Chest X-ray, AP view. Patient: 47 years old, sex F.
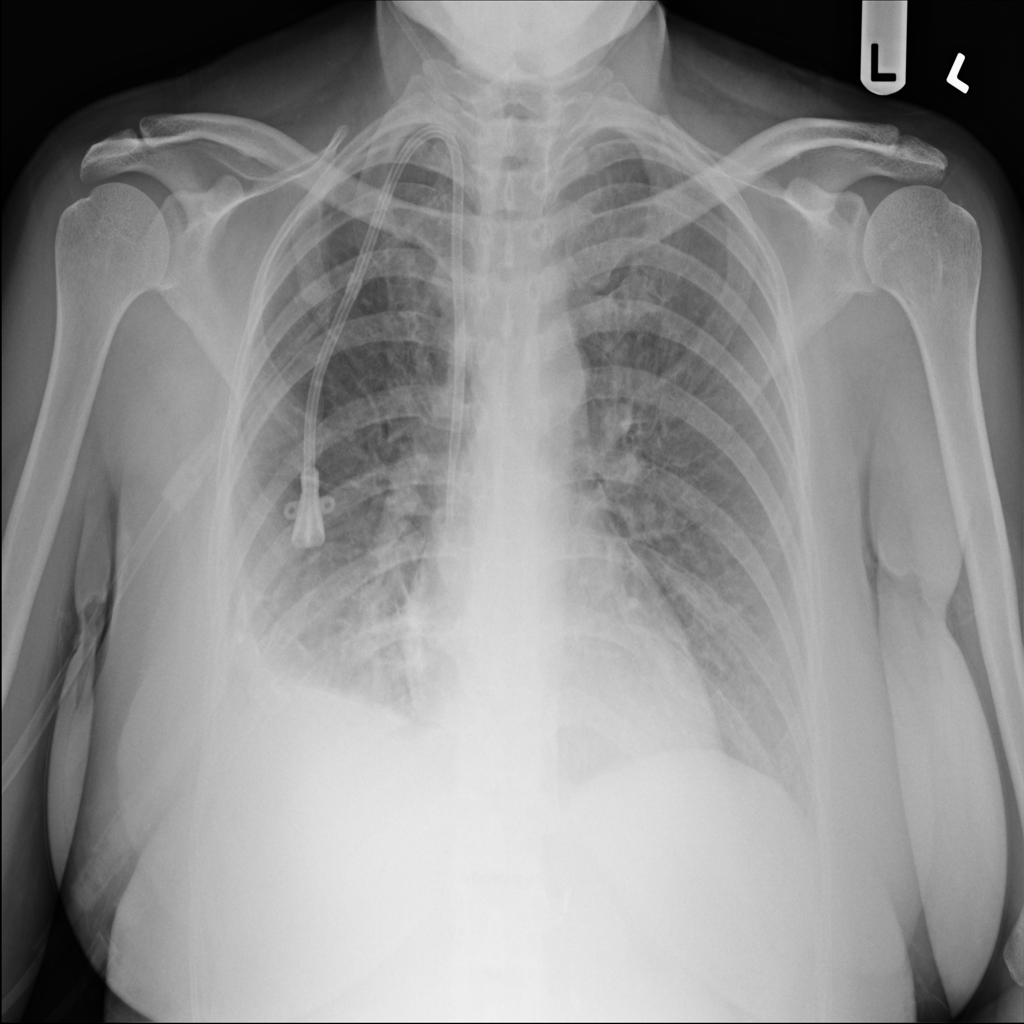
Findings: Infiltration